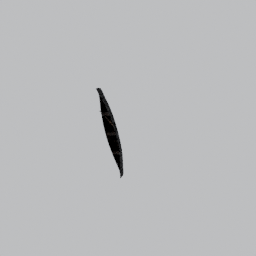
Label: mechanical